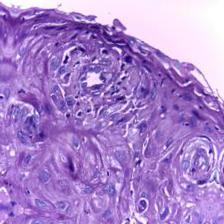
Diagnosis: Normal